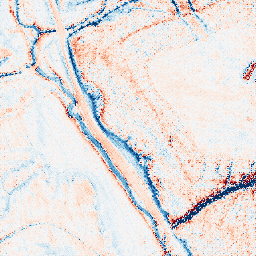
Category: edge_preserving
Decomposition family: anisotropic_diffusion
Decomposition parameters: iterations: 50
kappa: 10
gamma: 0.2
Upsampling method: regularized
Upsampling parameters: scale: 2
lambda_reg: 0.1
Upsampling scale: 2